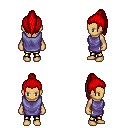
a pixel art fantasy rpg character, female body template, human, tanned skin, chain tabard jacket, gold greaves, red long topknot hairstyle, four views (front, back, left, right), 2x2 character sprite sheet, small pixel art, hard edges, no anti-aliasing